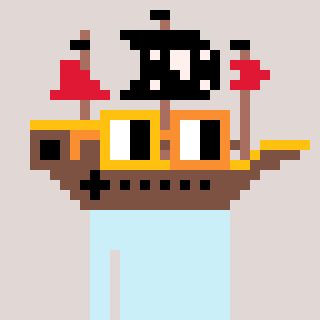
a pixel art character with square yellow and orange glasses, a pirateship-shaped head and a grayscale-colored body on a warm background